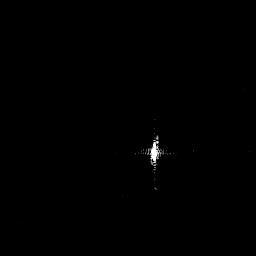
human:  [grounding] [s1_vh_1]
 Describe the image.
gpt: In the satellite image, there is  <ref>1 small ship </ref> <box>[[57, 54, 62, 64, 0]]</box> located at center.